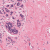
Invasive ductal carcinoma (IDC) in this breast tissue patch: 0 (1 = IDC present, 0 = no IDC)